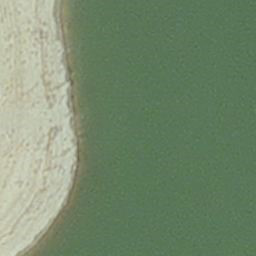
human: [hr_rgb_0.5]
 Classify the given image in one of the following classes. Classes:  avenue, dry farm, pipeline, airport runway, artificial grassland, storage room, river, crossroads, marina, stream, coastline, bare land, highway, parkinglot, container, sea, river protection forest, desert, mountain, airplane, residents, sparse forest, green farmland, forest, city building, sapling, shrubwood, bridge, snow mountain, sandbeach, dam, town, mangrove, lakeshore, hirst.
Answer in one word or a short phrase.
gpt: hirst